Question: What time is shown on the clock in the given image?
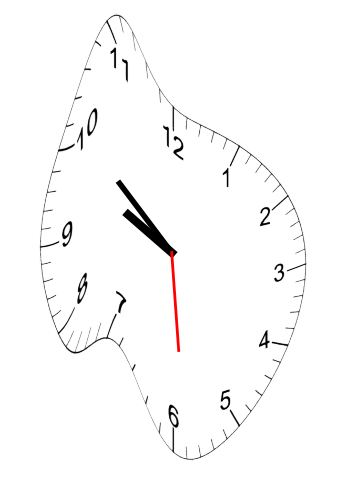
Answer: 09:51:29